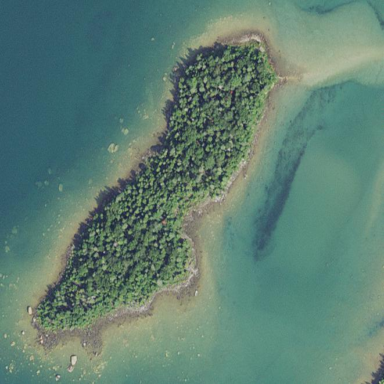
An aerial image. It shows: Islet.